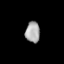
Tissue: lung
Cell type: Epithelial cells
Senescence score: 0.2252
Nuclear area (px): 296
Mean DAPI intensity: 165.78